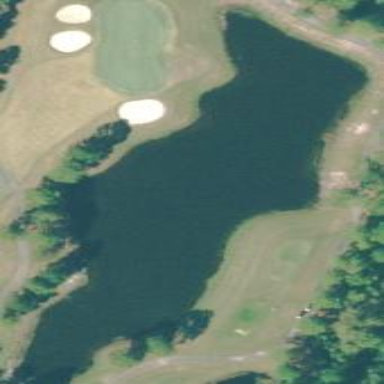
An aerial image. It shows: Water hazard on golf course.